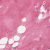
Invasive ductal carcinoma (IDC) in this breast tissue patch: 0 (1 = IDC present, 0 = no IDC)